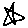
Label: star